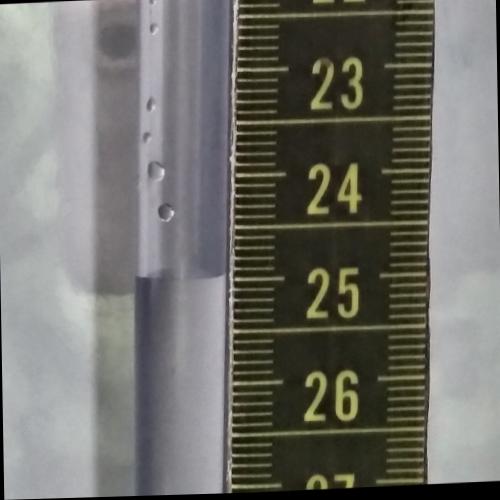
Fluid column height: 25.0 cm